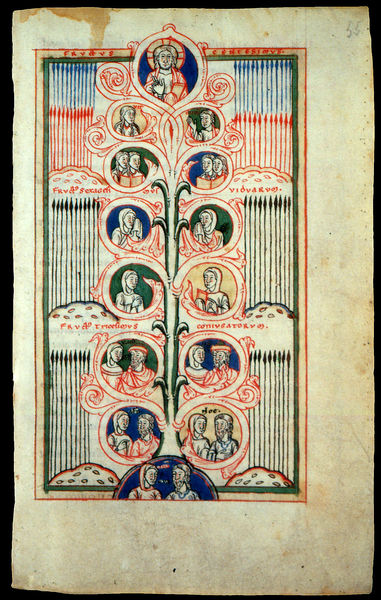
Titel: Speculum virginum
Institution: Köln, Historisches Archiv
Schlagwörter: baum, blau, feder, frauen, grün, schwarz, rot, ornament, bibel, rahmen, rund, ranken, schrift, tusche, buch, seite, kreise, ritter, buchseite, pergament, nimbus, christus, jesus, mittelalter, lanzen, etagen, heilige, paare, ahnen, stammbaum, wurzel jesse